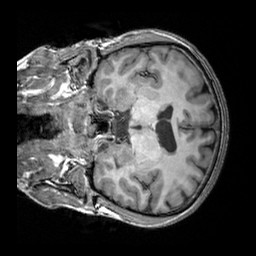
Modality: T1w
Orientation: coronal
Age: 40
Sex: male
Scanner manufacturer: siemens
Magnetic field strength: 3 T
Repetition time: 2.3 s
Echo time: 0.00303 s